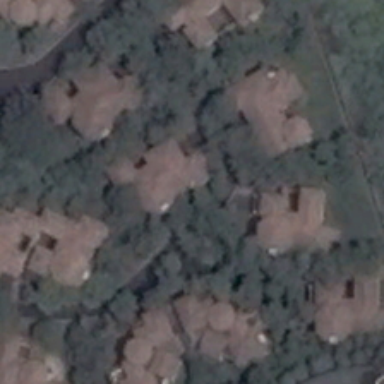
Some buildings and many green trees are in a medium residential area .